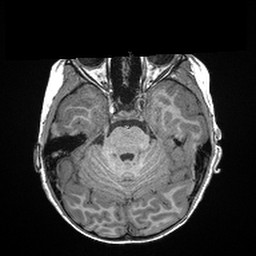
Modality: T1w
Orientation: coronal
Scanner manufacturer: siemens
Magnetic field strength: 3 T
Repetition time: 2.3 s
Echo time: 0.00298 s